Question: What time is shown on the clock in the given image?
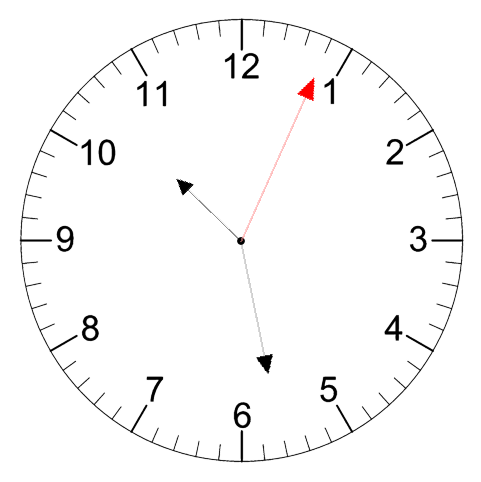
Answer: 10:28:04